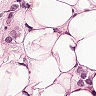
Metastatic tissue present: yes